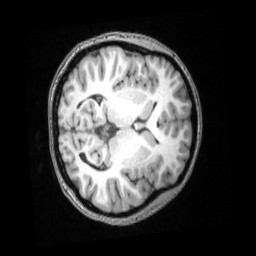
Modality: T1w
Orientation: axial
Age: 24
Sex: female
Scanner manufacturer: siemens
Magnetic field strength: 3 T
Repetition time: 2 s
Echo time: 0.00339 s